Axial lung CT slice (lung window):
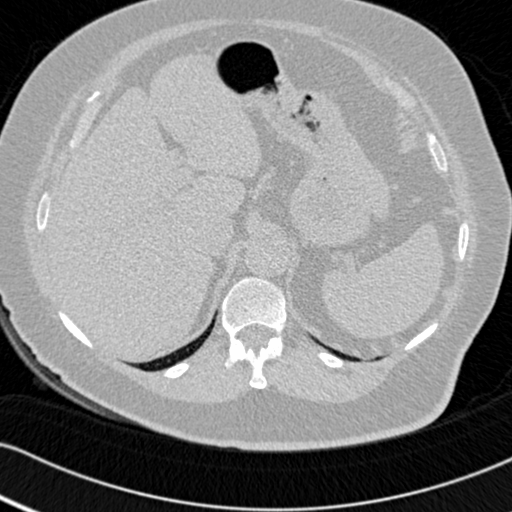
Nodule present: no